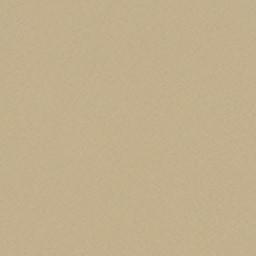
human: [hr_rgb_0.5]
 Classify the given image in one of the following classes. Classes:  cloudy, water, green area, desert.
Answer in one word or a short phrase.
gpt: desert